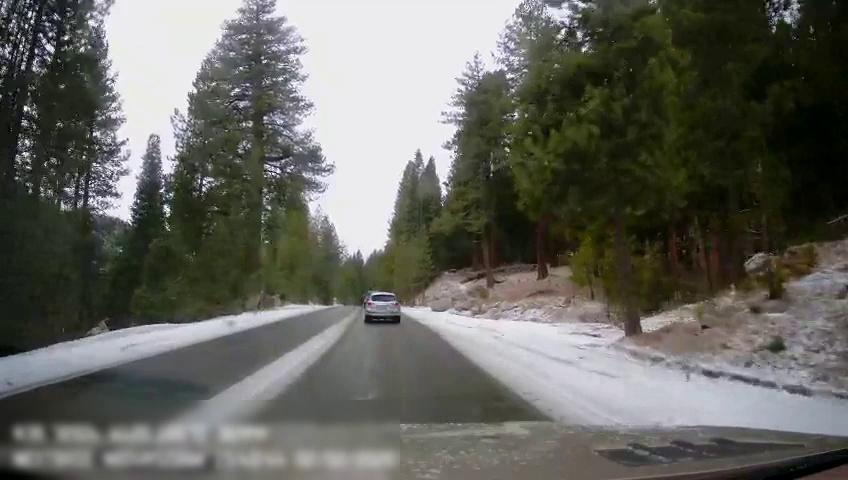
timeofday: Day
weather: Snowy
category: Drivable Space
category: Vehicles | Truck
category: Vehicles | SUV
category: Lanes | Opposite Lane